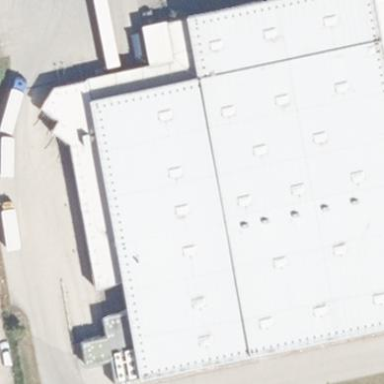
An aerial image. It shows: Retail building that operates as wholesale shop.